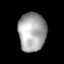
Tissue: lung
Cell type: Epithelial cells
Senescence score: 0.2061
Nuclear area (px): 1050
Mean DAPI intensity: 166.915